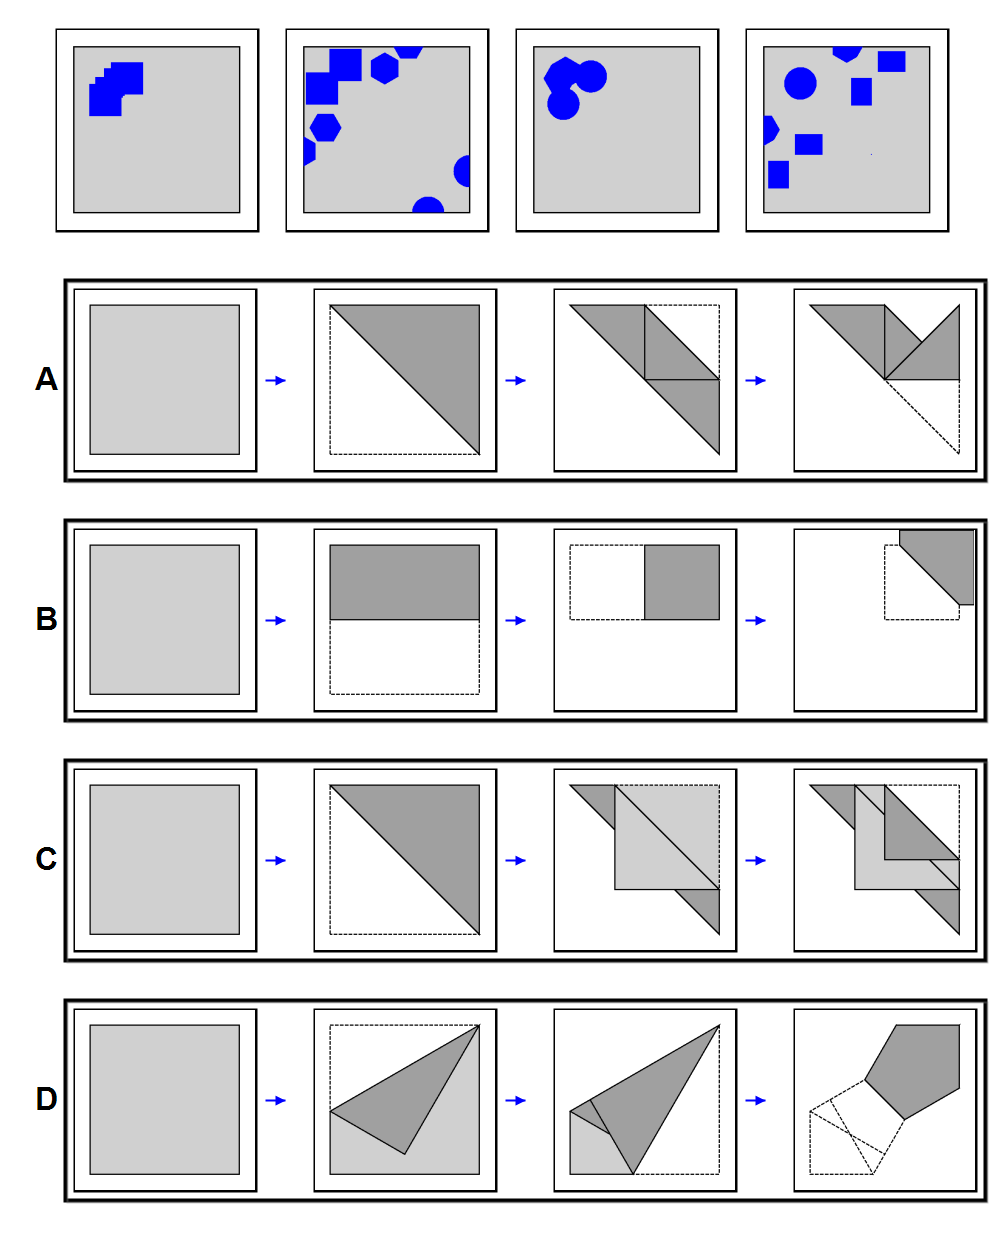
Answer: A